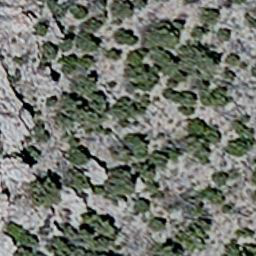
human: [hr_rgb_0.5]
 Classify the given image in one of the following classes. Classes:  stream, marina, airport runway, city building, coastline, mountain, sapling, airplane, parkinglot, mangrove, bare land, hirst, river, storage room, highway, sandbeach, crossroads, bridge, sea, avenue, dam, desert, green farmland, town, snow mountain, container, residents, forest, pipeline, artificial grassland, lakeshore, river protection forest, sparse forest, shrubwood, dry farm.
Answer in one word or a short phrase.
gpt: sparse forest